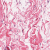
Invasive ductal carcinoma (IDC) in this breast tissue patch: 0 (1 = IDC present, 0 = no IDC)